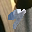
Label: 9